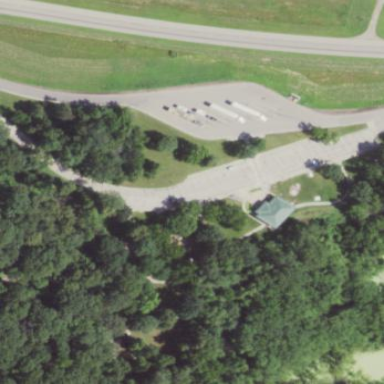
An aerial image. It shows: Rest area along the road.